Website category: phone
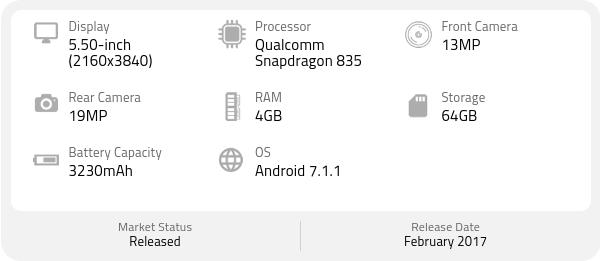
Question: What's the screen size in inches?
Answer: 5.50-inch

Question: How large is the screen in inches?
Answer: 5.50-inch

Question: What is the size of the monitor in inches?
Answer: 5.50-inch

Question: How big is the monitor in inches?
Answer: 5.50-inch

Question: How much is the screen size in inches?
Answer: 5.50-inch

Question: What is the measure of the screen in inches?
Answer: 5.50-inch

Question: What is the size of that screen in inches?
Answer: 5.50-inch

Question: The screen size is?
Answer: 5.50-inch

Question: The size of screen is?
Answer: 5.50-inch

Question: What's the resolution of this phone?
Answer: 2160x3840

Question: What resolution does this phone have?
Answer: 2160x3840

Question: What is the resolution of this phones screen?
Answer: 2160x3840

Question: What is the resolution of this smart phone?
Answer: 2160x3840

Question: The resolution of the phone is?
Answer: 2160x3840

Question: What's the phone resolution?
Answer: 2160x3840

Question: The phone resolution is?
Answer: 2160x3840

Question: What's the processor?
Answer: Qualcomm Snapdragon 835

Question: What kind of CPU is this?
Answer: Qualcomm Snapdragon 835

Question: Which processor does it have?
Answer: Qualcomm Snapdragon 835

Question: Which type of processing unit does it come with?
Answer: Qualcomm Snapdragon 835

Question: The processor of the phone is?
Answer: Qualcomm Snapdragon 835

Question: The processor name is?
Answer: Qualcomm Snapdragon 835

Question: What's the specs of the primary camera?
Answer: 19MP

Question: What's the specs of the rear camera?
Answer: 19MP

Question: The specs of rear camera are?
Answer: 19MP

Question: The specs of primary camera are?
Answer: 19MP

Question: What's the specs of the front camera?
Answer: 13MP

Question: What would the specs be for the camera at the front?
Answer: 13MP

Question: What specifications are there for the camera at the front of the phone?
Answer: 13MP

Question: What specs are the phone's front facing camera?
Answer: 13MP

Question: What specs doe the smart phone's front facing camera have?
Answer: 13MP

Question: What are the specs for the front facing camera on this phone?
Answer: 13MP

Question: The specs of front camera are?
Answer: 13MP

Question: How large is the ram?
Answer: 4GB

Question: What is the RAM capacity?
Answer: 4GB

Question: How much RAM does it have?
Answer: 4GB

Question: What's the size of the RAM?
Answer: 4GB

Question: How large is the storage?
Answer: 64GB

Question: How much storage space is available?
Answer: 64GB

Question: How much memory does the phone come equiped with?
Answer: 64GB

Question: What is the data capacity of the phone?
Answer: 64GB

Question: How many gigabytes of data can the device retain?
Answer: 64GB

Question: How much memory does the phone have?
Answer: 64GB

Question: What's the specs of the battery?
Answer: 3230mAh

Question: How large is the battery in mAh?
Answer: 3230mAh

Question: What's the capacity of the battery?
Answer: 3230mAh

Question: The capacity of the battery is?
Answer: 3230mAh

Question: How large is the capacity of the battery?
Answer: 3230mAh

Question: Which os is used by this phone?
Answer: Android 7.1.1

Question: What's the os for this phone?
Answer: Android 7.1.1

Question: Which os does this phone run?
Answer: Android 7.1.1

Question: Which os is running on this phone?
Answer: Android 7.1.1

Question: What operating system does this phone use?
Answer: Android 7.1.1

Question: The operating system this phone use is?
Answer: Android 7.1.1

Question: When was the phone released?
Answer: February 2017

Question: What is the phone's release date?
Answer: February 2017

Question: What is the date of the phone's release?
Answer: February 2017

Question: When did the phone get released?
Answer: February 2017

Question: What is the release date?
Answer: February 2017

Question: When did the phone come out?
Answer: February 2017

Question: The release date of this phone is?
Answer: February 2017